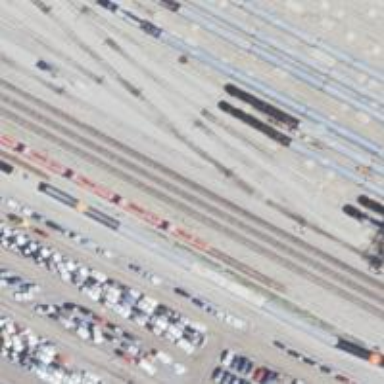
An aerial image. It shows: Railway track.